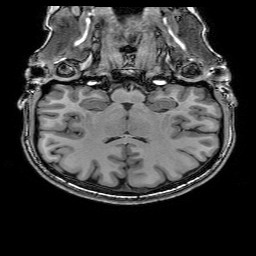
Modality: T1w
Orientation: sagittal
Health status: healthy
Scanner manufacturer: philips
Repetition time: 0.007547 s
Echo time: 0.0035 s